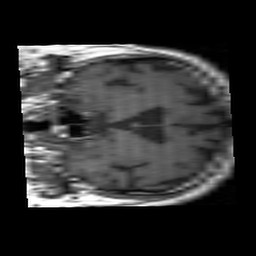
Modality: T1w
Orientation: coronal
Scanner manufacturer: siemens
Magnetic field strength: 1.5 T
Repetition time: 0.58 s
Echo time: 0.012 s